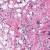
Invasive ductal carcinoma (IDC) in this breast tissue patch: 0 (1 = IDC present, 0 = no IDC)